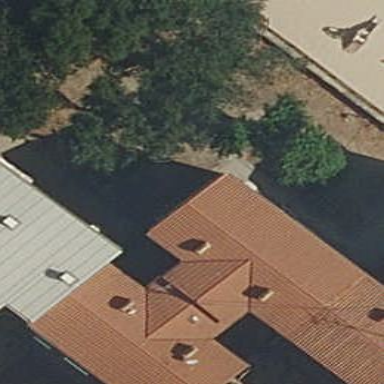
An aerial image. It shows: Apartment building with hipped roof.